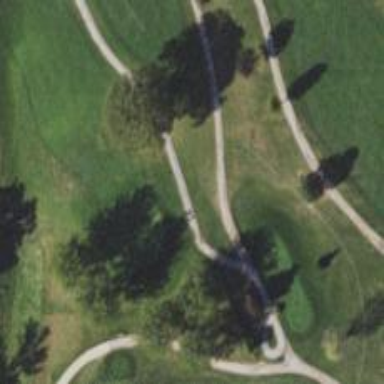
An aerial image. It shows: Golf hole.